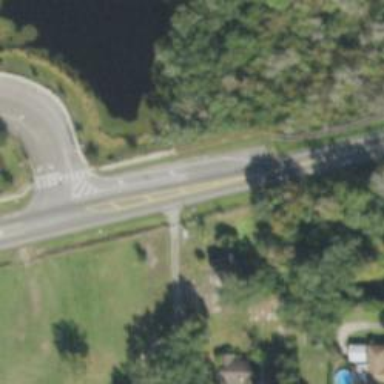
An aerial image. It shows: Primary highway with asphalt surface. There is sidewalk on the left.